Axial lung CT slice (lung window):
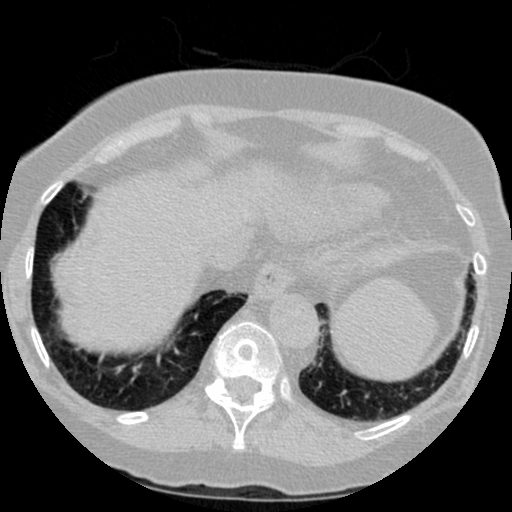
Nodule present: no